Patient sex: F
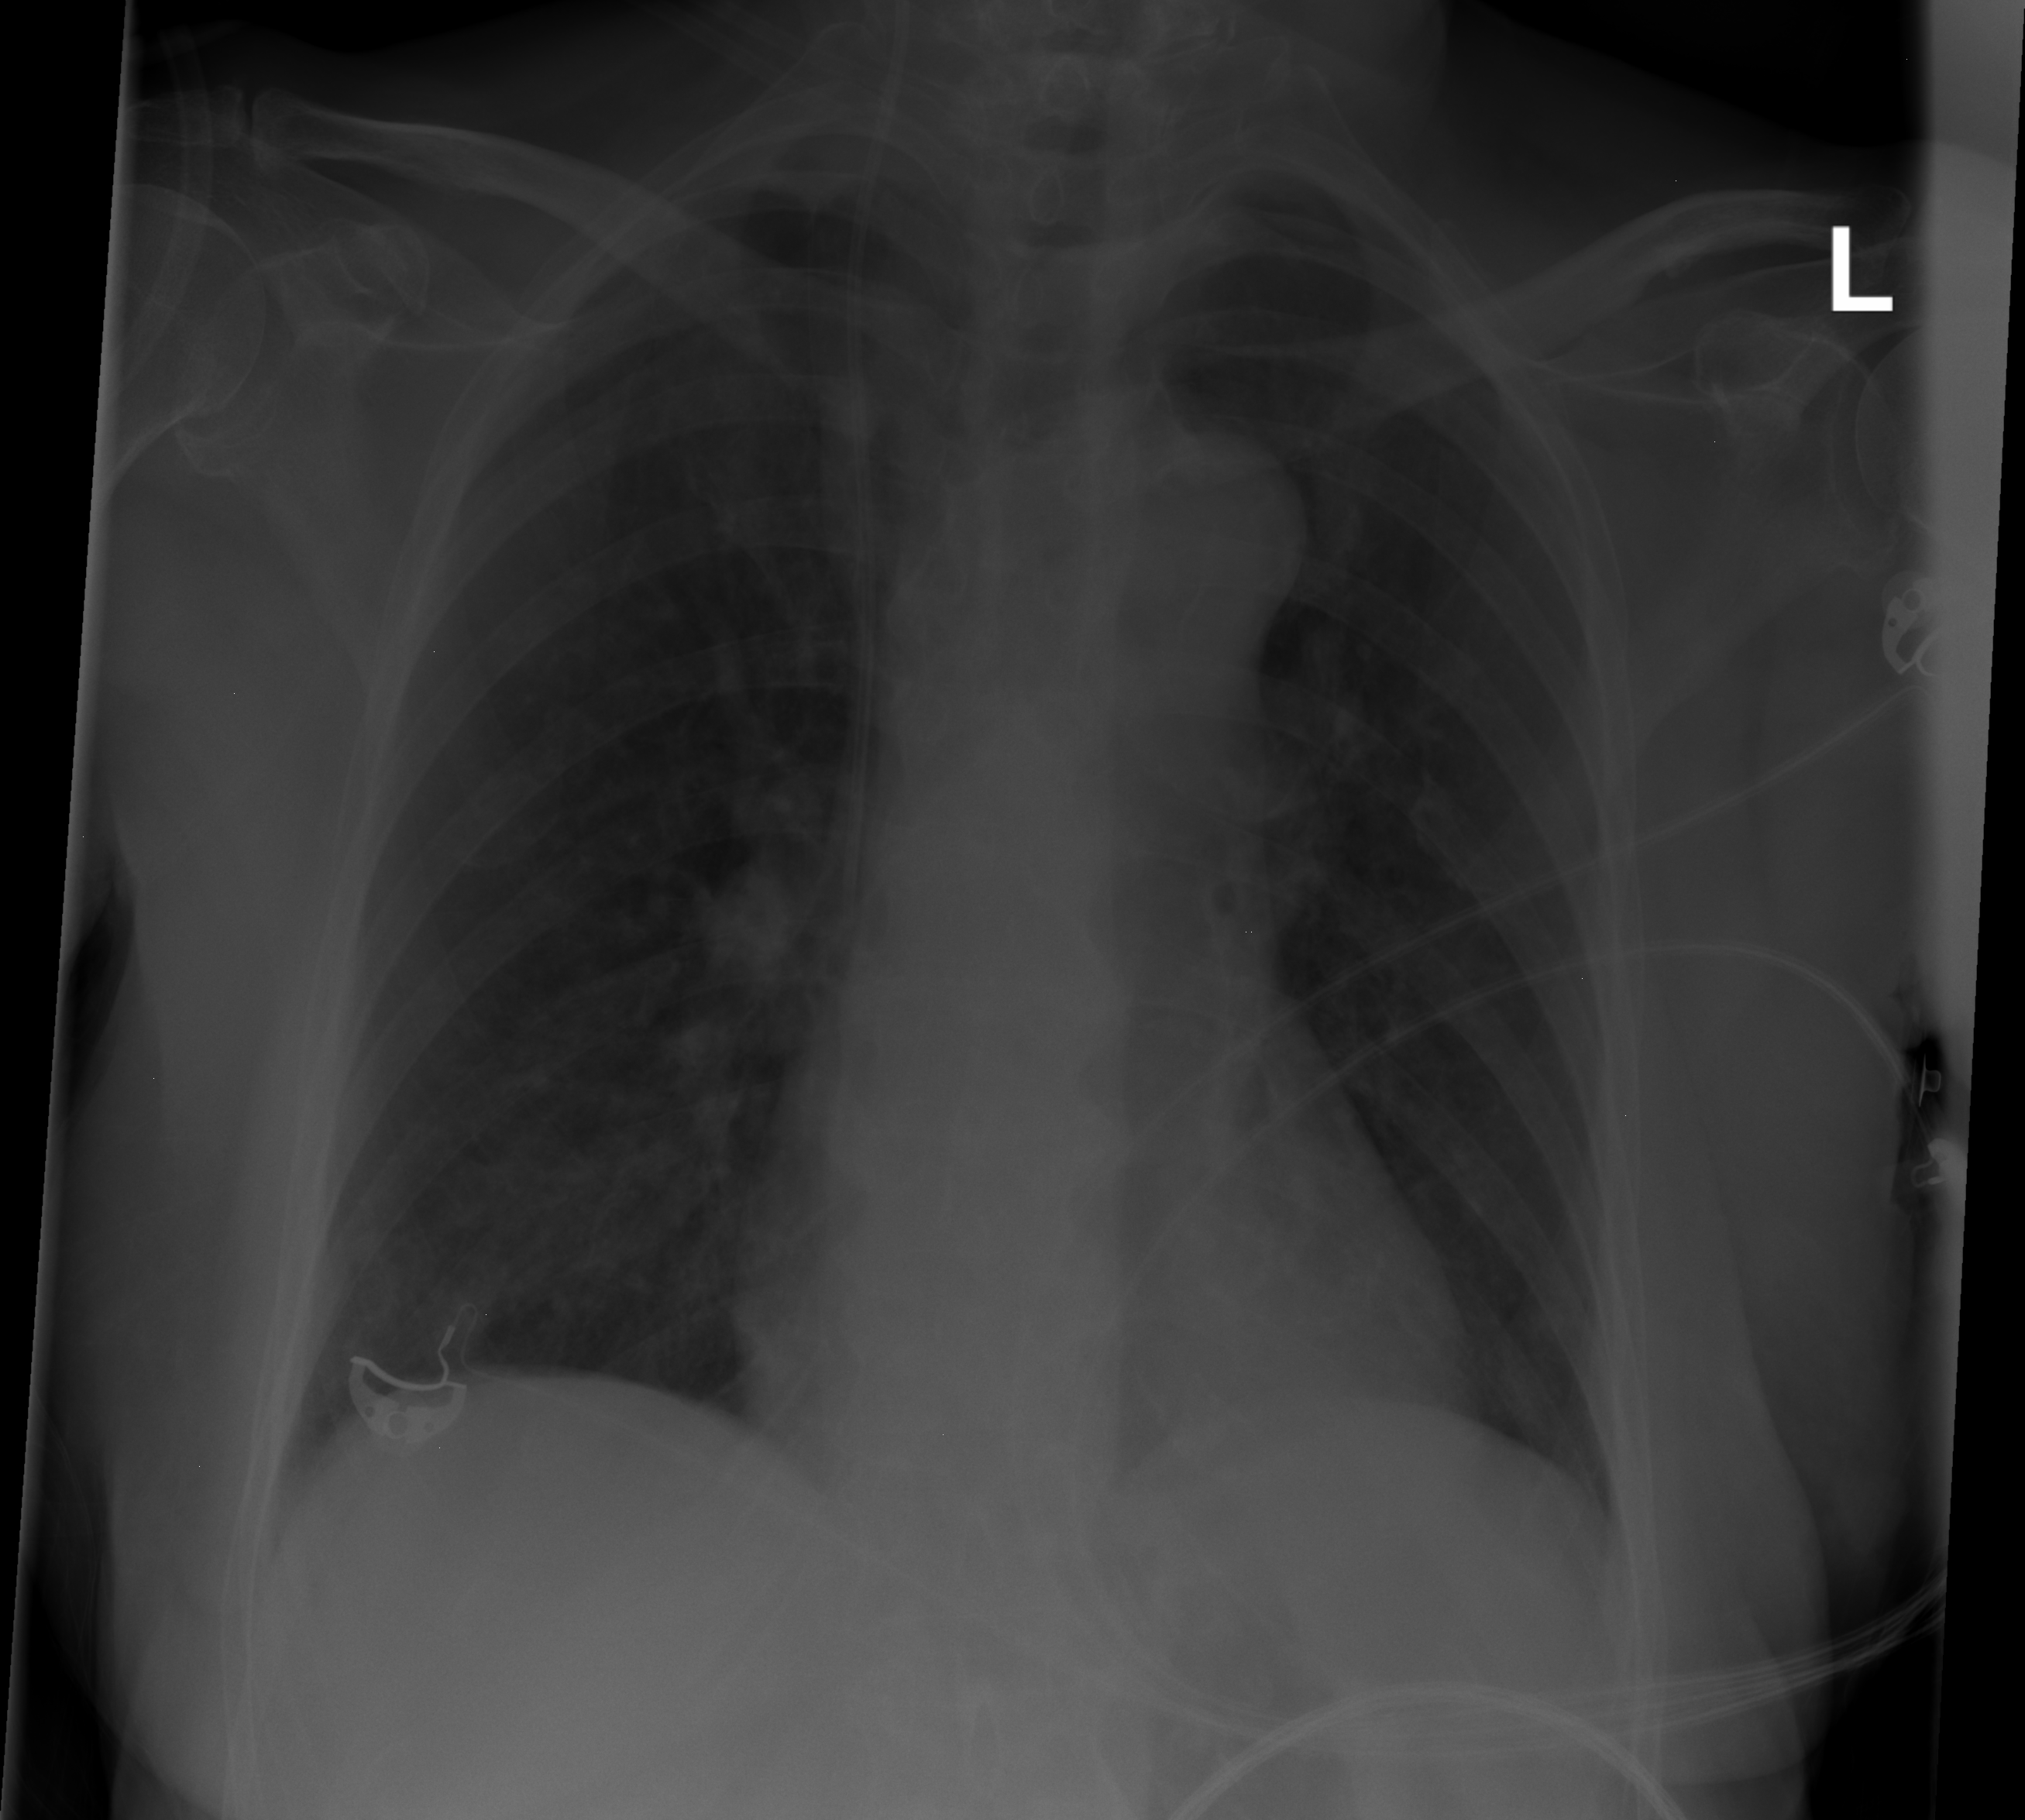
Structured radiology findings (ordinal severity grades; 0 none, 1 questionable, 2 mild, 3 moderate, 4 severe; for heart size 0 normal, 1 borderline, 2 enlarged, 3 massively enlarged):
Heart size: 0
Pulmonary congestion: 0
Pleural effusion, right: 0
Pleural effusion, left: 0
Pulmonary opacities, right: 0
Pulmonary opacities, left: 0
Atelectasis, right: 1
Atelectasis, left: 0